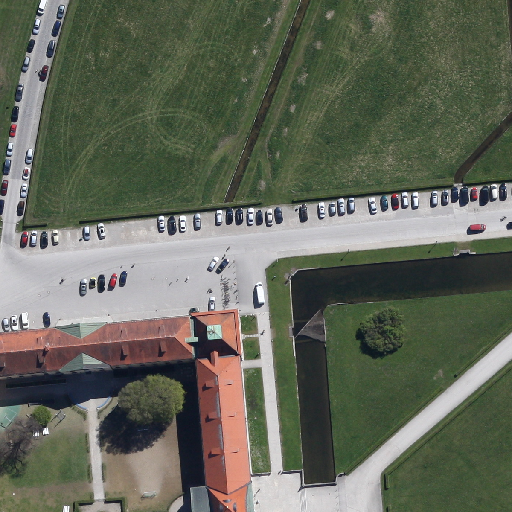
Referring expression: car in the parking area